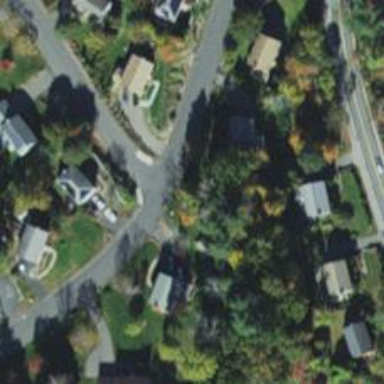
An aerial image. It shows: Residential road with asphalt surface and sidewalk on the left.